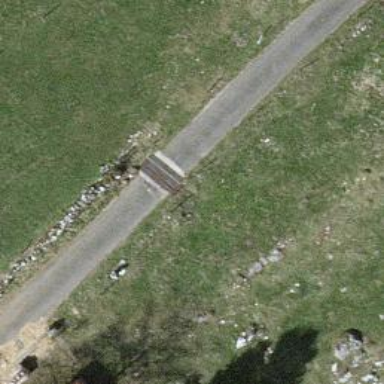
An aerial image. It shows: Cattle grid.